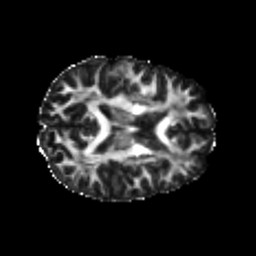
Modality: FA
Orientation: axial
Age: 21
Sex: female
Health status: healthy
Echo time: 0.074 s